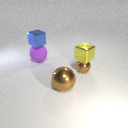
large brown metal sphere to the left of small brown metal sphere